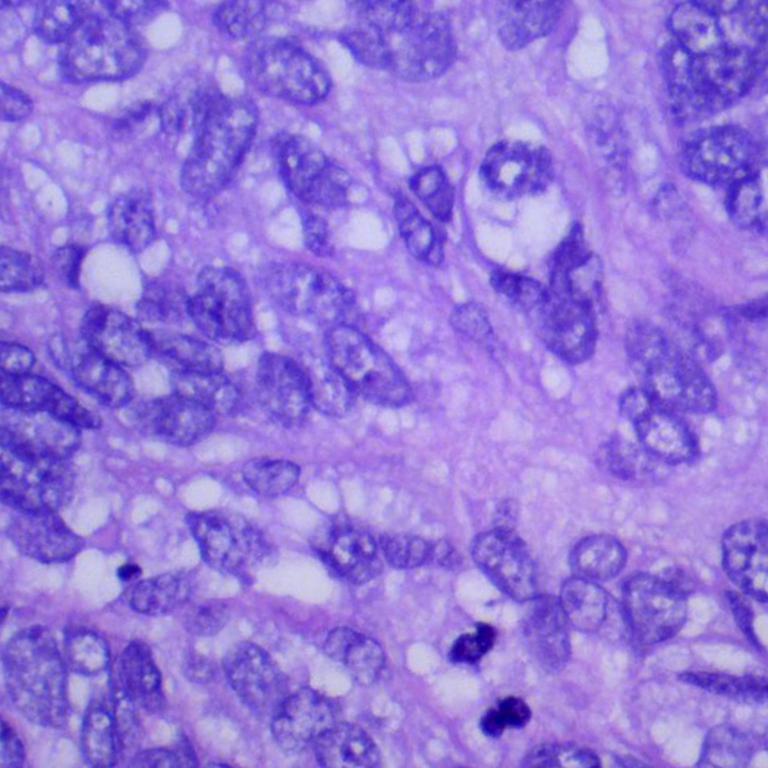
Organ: lung
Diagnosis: squamous carcinomas